Question: I'm trying to create the following layout for a mobile/tablet application using GWT + MGWT. I want the central widget to stay centred horizontally and vertically, but for the logo and lower text to fill up the remaining space.

This seems like it should be such a simple thing, but I just can't get it to work! Any help would be greatly appreciated.
Cheers,
Jon
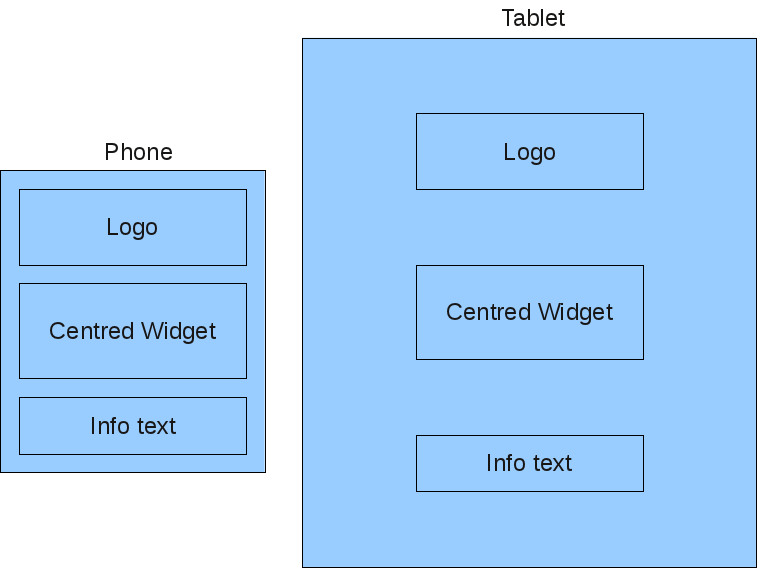
Answer: did you try with a VerticalPanel ?
'''
VerticalPanel vp = new VerticalPanel();
logo = new Label( "" );
vp.add( logo );
vp.setCellHorizontalAlignment( logo , HasHorizontalAlignment.ALIGN_CENTER) ;
vp.setCellVerticalAlignment( logo , HasVerticalAlignment.ALIGN_MIDDLE) ;
...
and so on for others.
'''